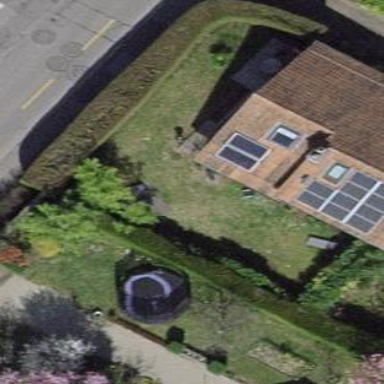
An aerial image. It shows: Garden enclosed by fence.